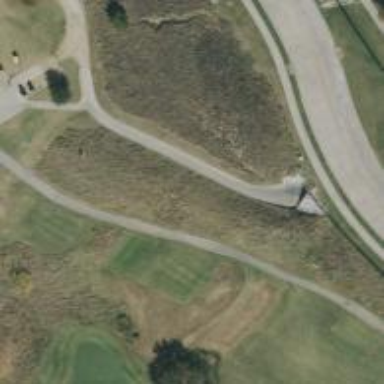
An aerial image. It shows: Golf tee.